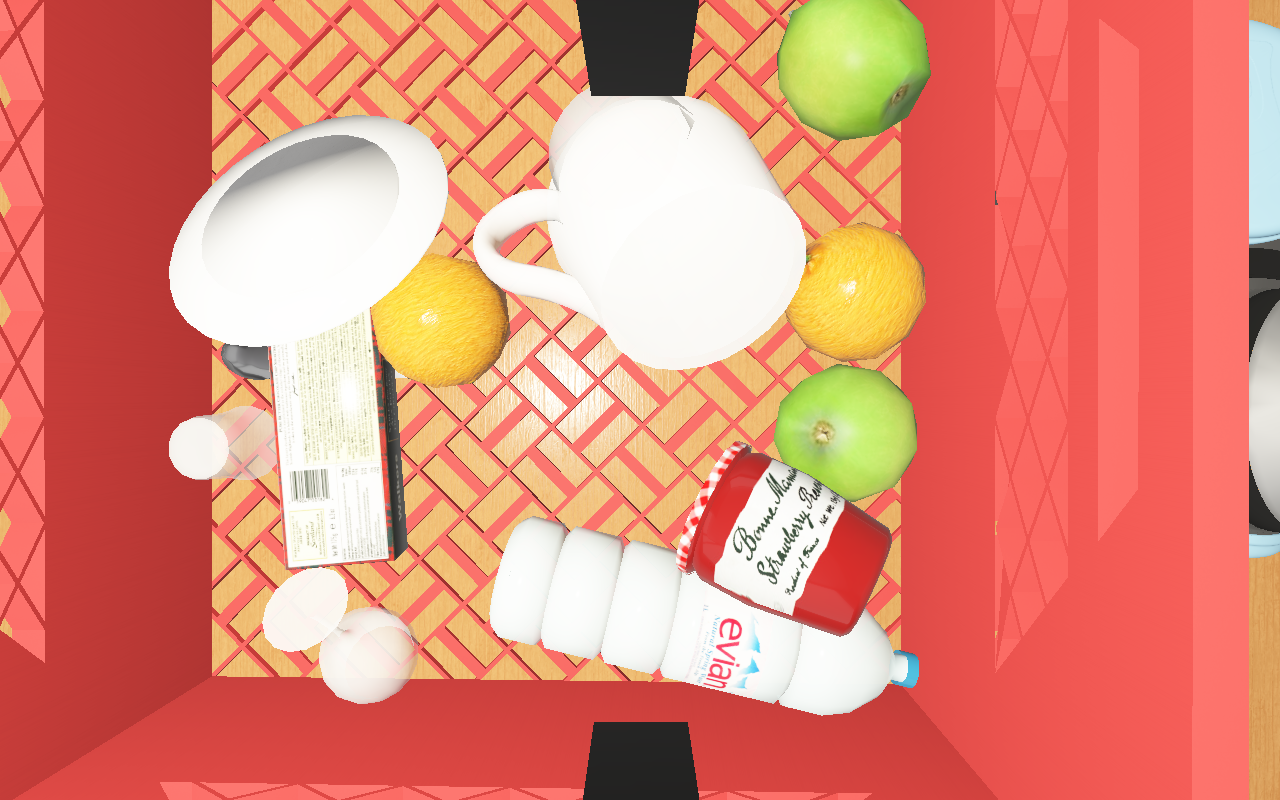
Objects in the scene:
water bottle
apple
orange
plate
jam jar
cereal box
cereal box